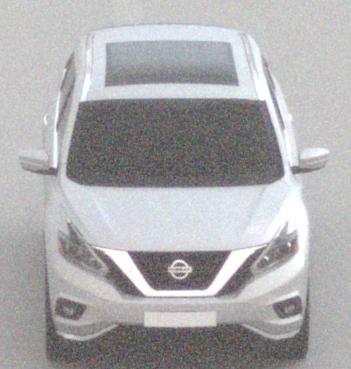
Make: Nissan
Model: Murano
Detailed model: Gen. 3 Z52
Model produced from: 2015
Doors: 5
Color: white
Road condition: dry road
Daytime: night
Contrast: low contrast